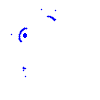
Particle: electron